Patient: sex M, age 34
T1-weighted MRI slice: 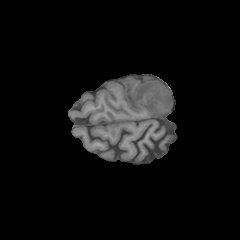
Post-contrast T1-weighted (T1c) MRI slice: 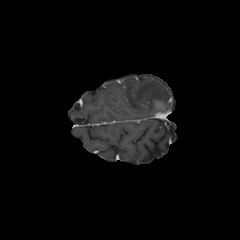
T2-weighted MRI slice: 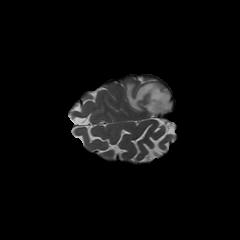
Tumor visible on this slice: yes
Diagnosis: Astrocytoma, IDH-mutant
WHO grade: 3